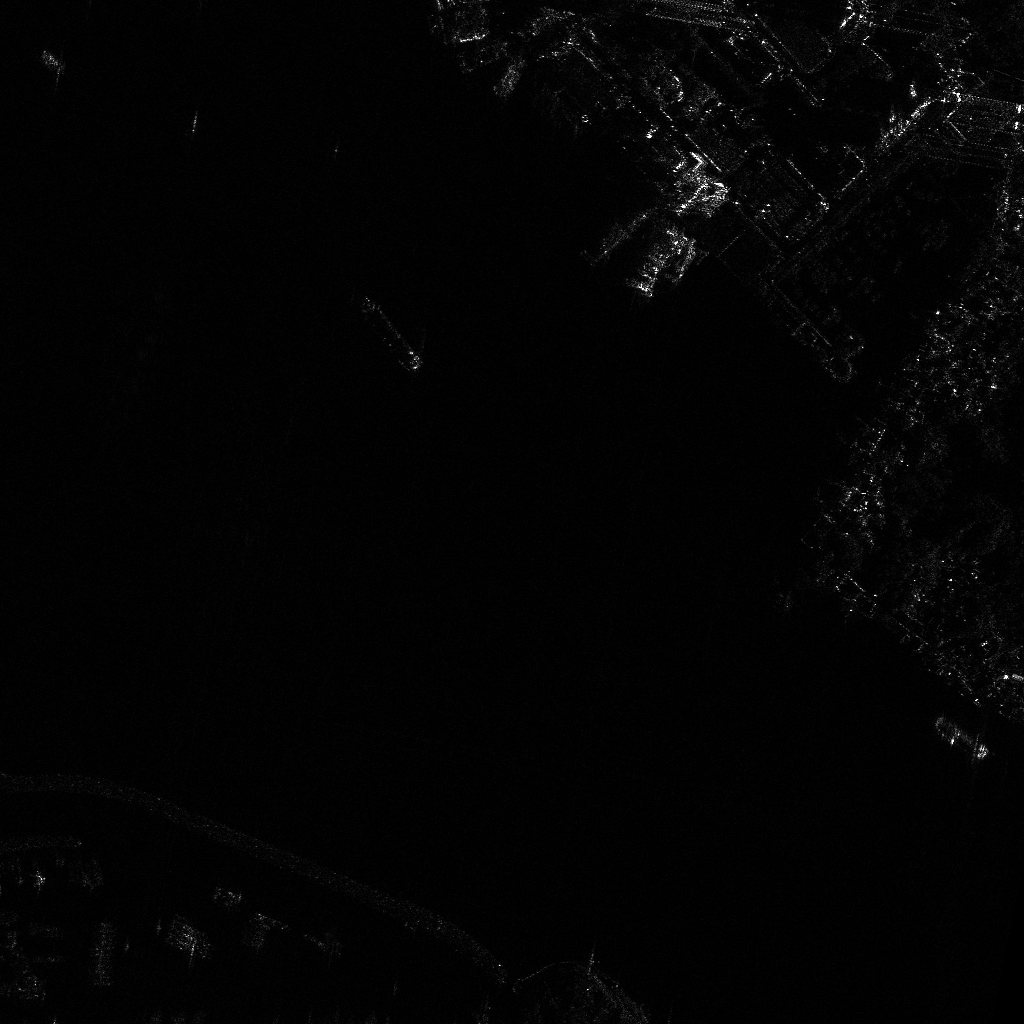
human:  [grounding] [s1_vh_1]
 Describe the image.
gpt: In the satellite image, there is  <ref>1 large dredger </ref> <box>[[32, 30, 43, 34, 55]]</box> located at center,  <ref>1 medium dredger </ref> <box>[[89, 70, 98, 73, 40]]</box> located at bottom right.